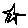
Label: star